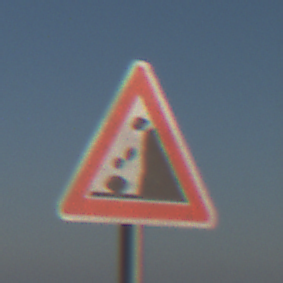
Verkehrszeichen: SteinschlagRechts
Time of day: MorningAfternoon
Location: Outdoor (Nature)
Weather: Clear
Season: Winter
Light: Natural